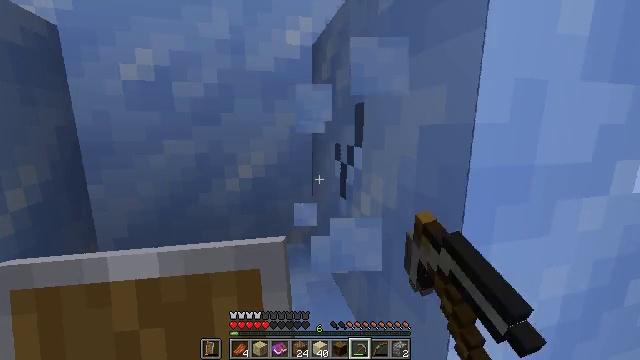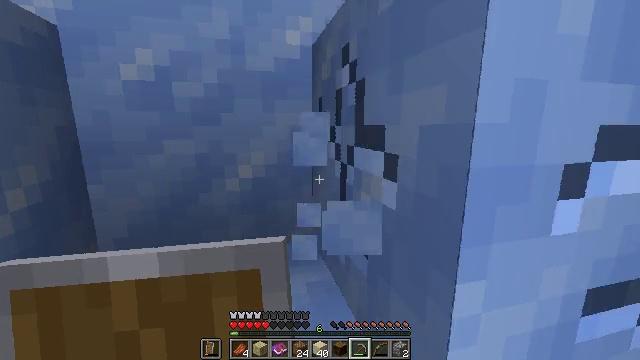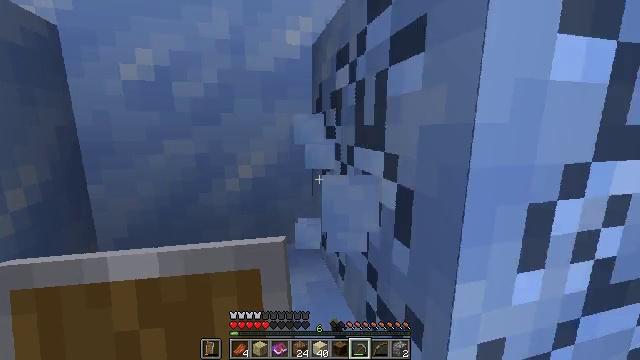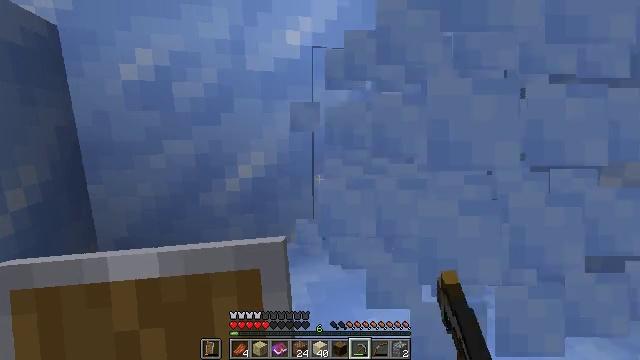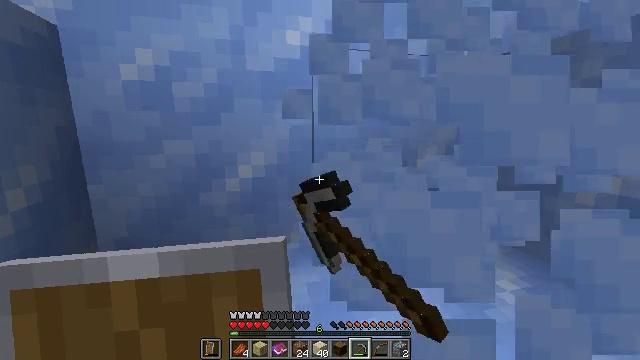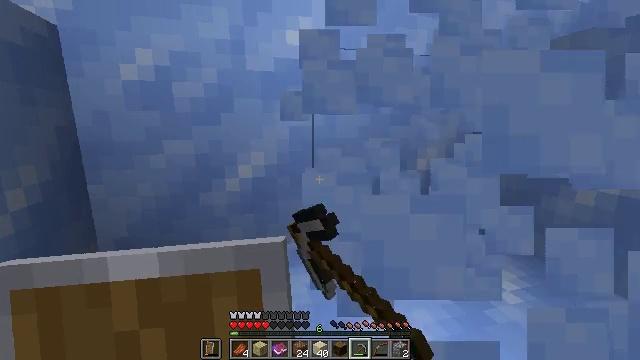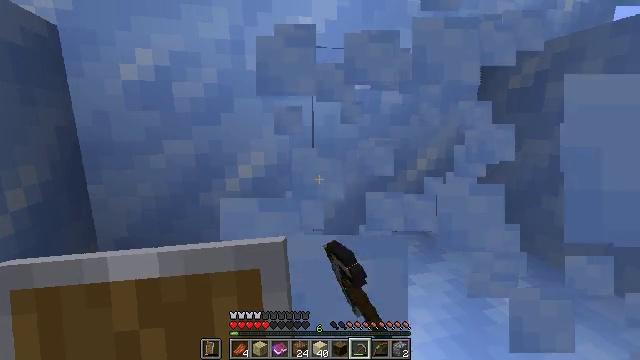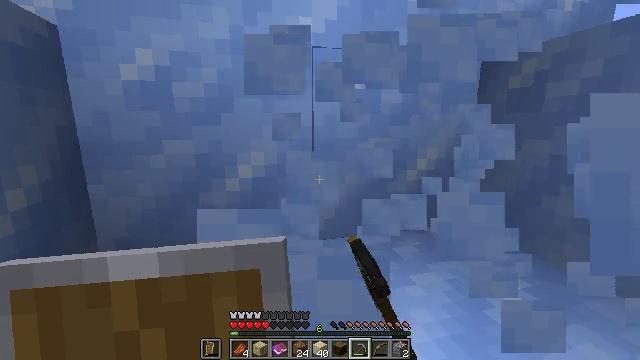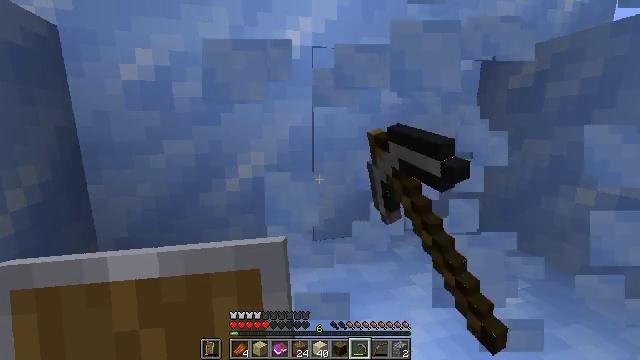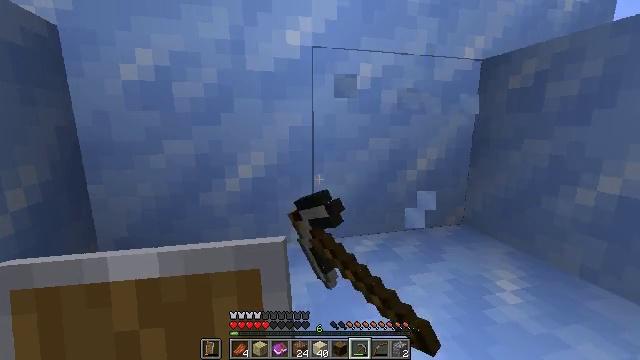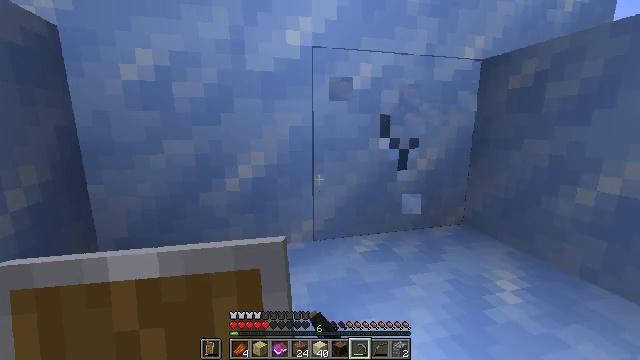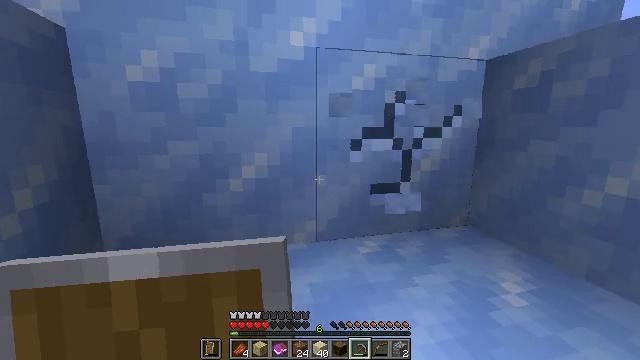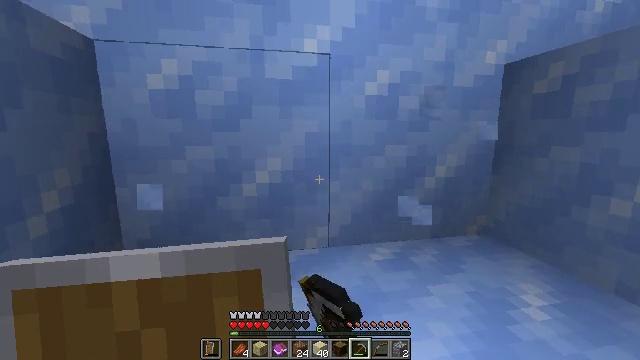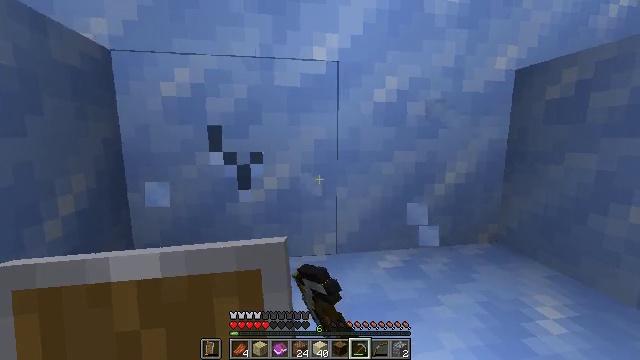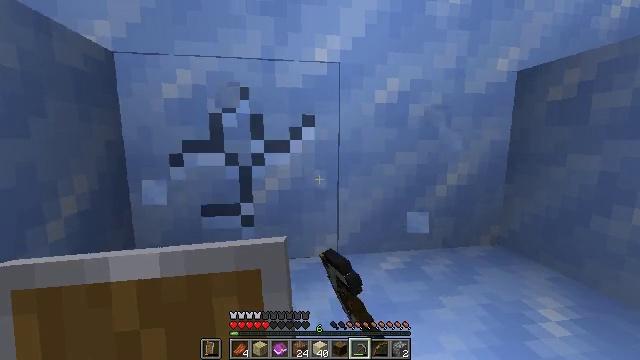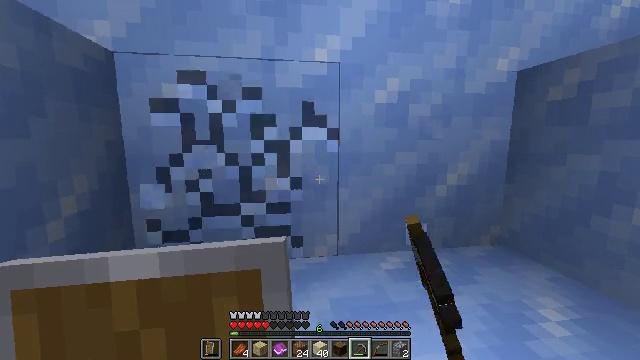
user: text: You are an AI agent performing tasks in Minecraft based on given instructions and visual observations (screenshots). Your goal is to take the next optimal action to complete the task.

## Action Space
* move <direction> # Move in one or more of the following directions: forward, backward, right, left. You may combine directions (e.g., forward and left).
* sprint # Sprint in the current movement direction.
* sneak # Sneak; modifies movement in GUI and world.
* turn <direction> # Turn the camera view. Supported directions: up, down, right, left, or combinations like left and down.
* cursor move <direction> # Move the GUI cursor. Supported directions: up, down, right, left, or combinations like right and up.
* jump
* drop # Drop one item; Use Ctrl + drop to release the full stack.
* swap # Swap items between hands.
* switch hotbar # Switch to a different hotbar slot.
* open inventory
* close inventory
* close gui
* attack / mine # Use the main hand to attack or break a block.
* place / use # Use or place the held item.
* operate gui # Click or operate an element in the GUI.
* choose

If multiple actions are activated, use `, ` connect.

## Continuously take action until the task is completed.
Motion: motion action
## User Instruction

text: Collect packed ice using a pickaxe.
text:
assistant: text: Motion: attack / mine
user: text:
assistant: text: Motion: attack / mine
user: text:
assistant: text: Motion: attack / mine
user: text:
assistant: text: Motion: attack / mine
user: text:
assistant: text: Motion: attack / mine
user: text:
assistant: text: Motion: attack / mine
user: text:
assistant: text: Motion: attack / mine
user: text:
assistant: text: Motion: attack / mine
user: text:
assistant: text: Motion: attack / mine
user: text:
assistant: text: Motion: attack / mine
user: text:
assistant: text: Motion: attack / mine
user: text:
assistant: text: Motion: turn left and up, attack / mine
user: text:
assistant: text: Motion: turn left and up, attack / mine
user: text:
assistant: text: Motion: attack / mine
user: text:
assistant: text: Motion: attack / mine
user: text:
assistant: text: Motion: attack / mine
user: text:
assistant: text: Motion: attack / mine
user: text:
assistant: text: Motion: attack / mine
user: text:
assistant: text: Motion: attack / mine
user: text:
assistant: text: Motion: attack / mine
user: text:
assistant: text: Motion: attack / mine
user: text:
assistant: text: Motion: attack / mine
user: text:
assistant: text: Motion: attack / mine
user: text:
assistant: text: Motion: attack / mine
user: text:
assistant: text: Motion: attack / mine
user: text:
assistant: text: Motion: attack / mine
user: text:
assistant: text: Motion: attack / mine
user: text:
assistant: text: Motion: attack / mine
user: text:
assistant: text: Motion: attack / mine
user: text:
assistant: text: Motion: attack / mine